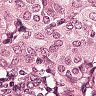
Metastatic tissue present: yes